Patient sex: F
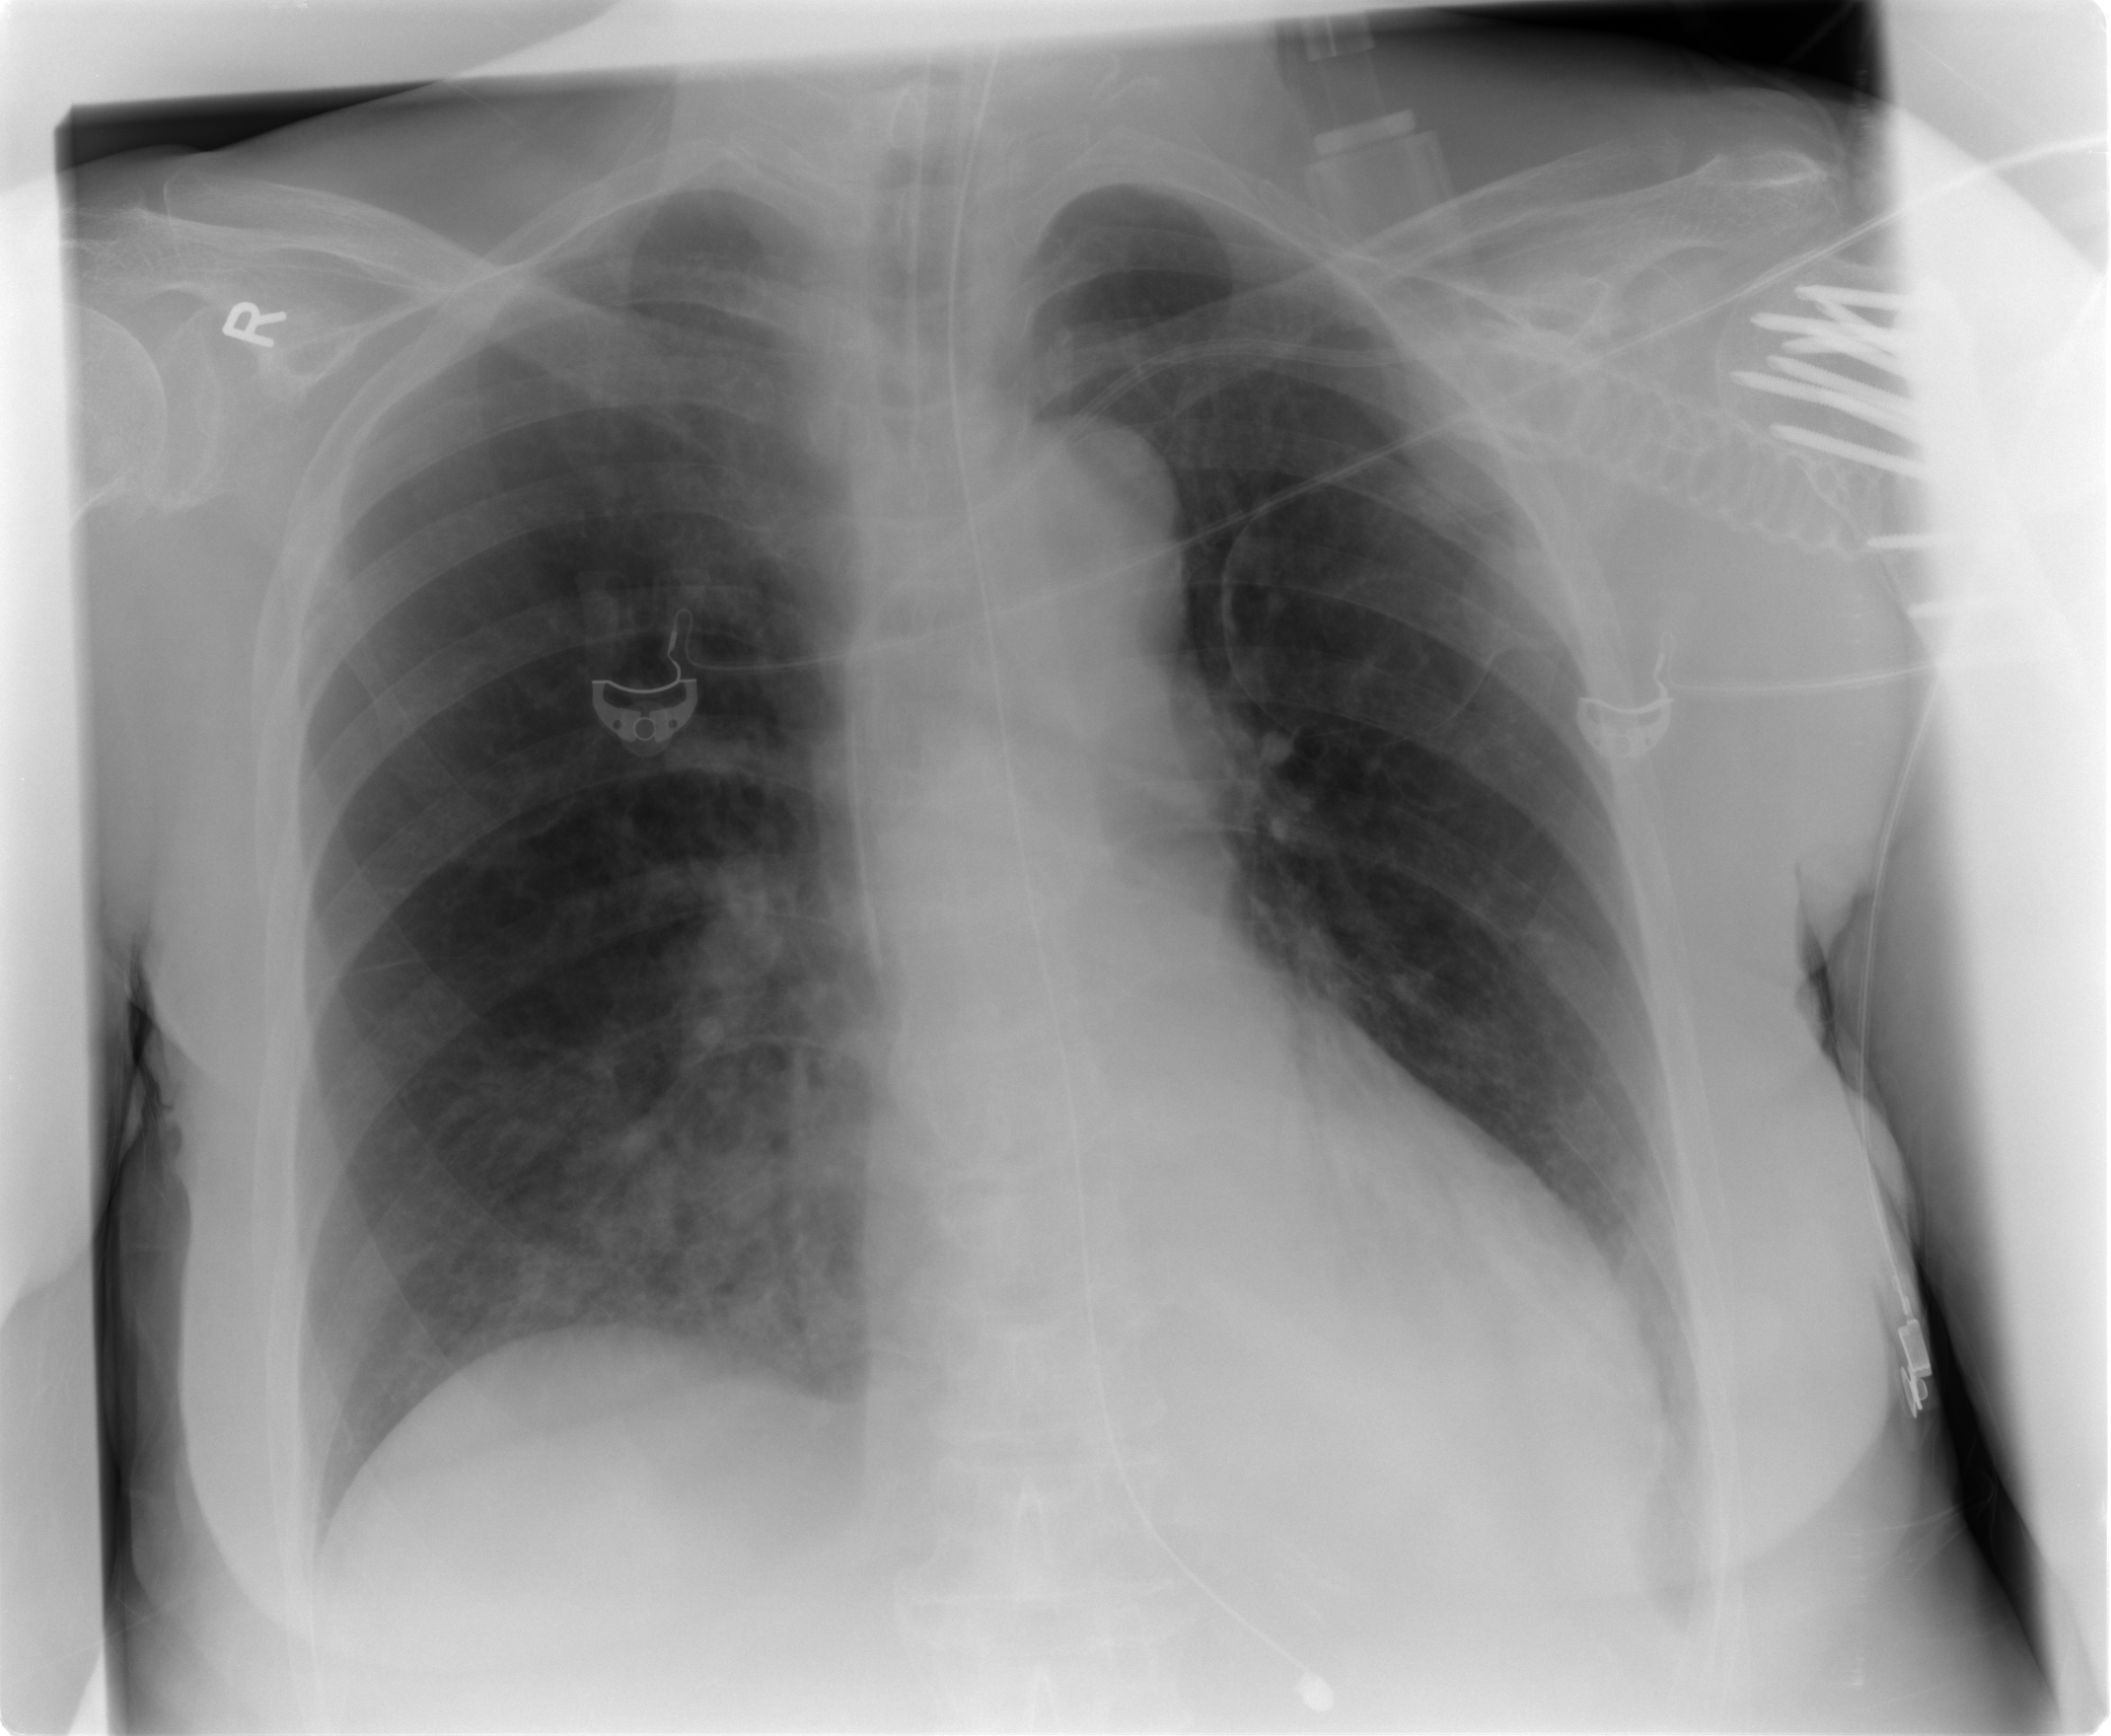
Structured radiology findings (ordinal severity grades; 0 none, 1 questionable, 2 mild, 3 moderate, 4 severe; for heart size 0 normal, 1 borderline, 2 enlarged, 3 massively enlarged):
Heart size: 0
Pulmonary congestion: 0
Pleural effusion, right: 0
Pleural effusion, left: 0
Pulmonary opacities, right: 2
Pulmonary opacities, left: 0
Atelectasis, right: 2
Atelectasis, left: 0